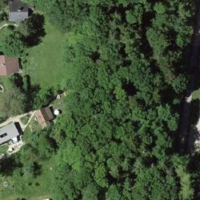
EUNIS habitat code: 44
Species observed at this site:
Lathyrus vernus
Cardamine heptaphylla